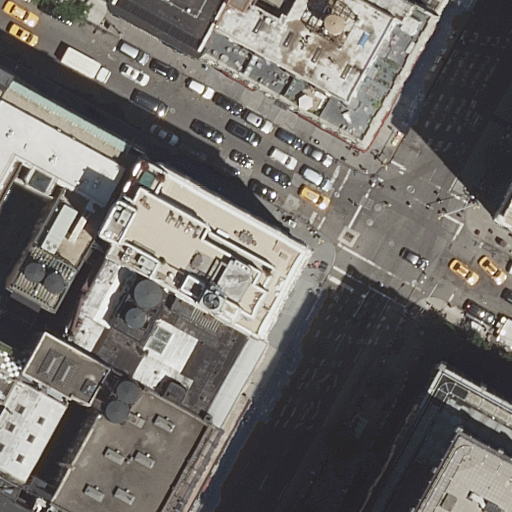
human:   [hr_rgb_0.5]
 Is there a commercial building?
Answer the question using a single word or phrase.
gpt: no

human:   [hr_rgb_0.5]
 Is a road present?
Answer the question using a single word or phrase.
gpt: yes

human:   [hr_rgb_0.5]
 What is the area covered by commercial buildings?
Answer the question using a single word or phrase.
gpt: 0m2

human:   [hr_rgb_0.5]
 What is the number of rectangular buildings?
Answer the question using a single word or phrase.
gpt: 6

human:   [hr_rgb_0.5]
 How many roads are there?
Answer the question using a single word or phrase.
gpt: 2

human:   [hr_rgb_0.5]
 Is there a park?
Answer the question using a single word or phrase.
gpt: yes

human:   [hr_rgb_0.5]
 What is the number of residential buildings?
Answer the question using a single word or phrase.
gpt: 10

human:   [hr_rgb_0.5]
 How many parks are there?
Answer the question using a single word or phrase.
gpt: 1

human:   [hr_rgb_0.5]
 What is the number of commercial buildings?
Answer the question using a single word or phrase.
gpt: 0

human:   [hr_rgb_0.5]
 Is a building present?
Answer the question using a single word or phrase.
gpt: yes

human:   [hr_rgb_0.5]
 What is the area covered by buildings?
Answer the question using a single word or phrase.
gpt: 8975m2

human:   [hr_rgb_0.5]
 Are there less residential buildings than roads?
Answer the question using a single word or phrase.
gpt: no

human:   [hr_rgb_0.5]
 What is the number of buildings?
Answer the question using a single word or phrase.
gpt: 10

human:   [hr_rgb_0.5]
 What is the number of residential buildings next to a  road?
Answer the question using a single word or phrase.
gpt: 10

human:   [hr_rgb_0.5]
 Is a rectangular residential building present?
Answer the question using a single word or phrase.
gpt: yes

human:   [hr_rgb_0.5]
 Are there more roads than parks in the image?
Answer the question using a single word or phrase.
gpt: yes

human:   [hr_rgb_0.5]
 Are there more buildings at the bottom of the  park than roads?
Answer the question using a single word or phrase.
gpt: yes

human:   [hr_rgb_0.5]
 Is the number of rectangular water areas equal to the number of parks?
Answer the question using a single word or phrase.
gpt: no

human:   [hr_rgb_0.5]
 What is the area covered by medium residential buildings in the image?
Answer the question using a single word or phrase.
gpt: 520m2

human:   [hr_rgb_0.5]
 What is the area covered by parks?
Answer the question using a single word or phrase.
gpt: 206m2

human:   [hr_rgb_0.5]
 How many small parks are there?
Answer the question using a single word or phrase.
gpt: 0

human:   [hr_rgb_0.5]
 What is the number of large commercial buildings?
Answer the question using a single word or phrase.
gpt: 0

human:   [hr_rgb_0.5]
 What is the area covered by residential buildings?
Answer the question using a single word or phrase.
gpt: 8975m2

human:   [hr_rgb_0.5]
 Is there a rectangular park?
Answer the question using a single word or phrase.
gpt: no

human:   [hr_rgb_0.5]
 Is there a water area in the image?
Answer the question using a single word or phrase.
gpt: no

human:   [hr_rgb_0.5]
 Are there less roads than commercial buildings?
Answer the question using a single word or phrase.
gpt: no

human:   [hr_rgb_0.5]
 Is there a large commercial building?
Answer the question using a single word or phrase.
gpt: no

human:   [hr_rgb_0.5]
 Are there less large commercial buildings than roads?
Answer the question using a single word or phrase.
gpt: yes

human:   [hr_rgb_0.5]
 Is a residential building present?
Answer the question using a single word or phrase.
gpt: yes

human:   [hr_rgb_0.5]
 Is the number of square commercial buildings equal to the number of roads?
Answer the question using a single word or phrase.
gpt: no

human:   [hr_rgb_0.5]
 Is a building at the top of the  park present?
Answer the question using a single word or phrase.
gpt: no

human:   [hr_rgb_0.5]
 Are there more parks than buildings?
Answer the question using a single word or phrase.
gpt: no

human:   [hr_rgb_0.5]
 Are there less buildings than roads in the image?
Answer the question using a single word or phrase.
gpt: no

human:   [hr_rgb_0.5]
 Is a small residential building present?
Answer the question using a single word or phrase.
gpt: yes

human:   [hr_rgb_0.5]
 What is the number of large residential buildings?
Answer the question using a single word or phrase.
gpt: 6

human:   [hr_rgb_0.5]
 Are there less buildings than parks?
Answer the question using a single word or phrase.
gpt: no

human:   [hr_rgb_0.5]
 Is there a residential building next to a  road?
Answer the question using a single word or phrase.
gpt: yes

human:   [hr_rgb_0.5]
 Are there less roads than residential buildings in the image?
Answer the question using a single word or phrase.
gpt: yes

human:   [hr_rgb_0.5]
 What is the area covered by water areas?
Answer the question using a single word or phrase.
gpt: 0m2

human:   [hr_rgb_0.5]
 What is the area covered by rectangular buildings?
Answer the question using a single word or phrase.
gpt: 2198m2

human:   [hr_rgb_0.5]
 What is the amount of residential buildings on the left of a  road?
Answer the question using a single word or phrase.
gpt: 6

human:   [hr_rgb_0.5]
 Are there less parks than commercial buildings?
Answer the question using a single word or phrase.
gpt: no

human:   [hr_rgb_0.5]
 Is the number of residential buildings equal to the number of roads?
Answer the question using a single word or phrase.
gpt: no

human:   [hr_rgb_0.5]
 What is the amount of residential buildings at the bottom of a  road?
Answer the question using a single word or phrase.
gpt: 4

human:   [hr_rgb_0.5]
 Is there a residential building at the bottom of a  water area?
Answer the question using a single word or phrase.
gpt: no

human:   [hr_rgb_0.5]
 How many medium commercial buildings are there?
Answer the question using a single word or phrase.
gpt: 0

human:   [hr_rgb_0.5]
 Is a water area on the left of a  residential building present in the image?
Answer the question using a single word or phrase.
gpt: no

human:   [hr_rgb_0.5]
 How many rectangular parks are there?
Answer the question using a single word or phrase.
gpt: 0

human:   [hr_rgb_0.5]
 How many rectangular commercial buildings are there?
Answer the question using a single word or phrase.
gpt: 0

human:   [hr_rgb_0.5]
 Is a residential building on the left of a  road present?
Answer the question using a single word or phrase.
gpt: yes

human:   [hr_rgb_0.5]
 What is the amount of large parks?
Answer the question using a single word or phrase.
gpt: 0

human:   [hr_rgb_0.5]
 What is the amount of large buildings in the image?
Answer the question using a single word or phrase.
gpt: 6

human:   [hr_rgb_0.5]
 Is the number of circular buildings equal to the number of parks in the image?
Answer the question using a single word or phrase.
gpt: no

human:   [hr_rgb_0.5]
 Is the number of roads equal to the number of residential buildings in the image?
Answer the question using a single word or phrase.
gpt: no

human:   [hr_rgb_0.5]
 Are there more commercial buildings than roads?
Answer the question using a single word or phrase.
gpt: no

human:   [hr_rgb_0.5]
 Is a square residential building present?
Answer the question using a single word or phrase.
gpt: no

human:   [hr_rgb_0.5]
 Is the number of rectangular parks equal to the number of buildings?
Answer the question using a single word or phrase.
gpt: no

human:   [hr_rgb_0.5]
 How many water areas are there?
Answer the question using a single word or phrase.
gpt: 0

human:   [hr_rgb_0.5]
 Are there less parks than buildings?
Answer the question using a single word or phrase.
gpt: yes

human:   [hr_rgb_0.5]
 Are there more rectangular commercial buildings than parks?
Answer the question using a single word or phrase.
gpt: no

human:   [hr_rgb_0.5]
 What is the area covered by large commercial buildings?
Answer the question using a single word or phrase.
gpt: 0m2

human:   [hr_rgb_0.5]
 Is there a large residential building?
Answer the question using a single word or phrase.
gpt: yes

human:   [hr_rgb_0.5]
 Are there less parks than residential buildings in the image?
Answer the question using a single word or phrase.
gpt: yes

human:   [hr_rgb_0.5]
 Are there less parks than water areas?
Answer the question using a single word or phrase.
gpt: no